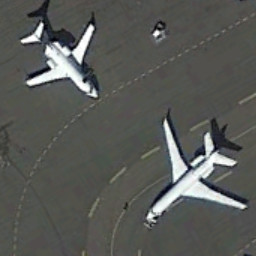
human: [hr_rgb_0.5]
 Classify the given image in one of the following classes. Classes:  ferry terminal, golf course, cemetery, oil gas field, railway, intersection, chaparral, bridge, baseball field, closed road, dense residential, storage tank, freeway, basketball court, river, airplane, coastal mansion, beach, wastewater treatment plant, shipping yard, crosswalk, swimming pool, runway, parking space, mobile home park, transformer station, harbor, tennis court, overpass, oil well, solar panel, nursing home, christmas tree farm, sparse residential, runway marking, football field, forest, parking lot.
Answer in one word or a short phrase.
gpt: airplane